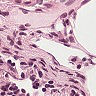
Metastatic tissue present: no